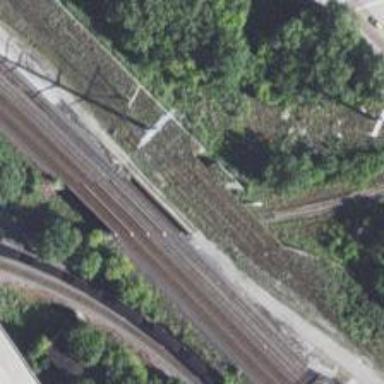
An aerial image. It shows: Abandoned railway.